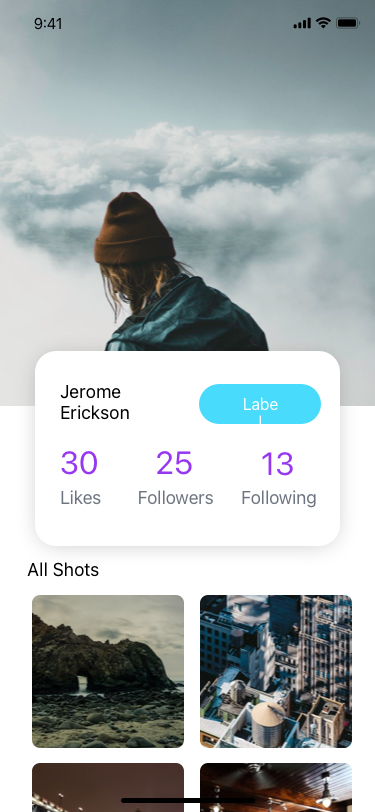
Text in this UI design:
All Shots
Jerome
Erickson
25
Followers
13
Following
30
Likes